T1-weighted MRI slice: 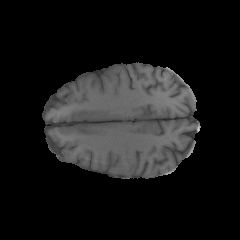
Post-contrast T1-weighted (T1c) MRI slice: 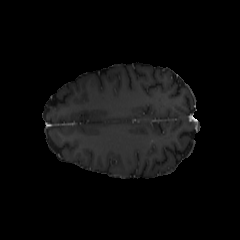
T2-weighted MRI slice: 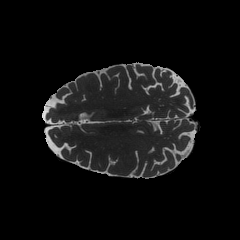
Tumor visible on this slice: no